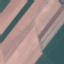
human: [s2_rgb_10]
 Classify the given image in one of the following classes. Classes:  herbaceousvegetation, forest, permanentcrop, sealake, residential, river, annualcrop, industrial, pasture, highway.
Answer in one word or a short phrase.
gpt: AnnualCrop